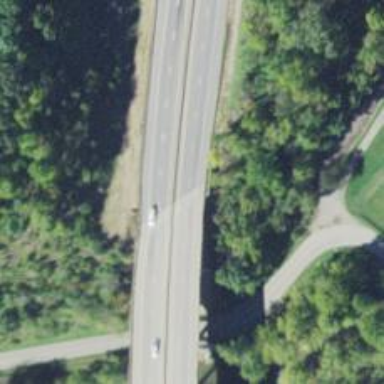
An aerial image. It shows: Bridge over motorway.